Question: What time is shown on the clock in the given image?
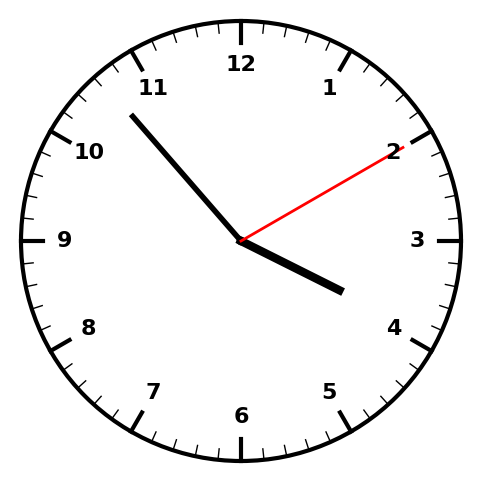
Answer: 03:53:10